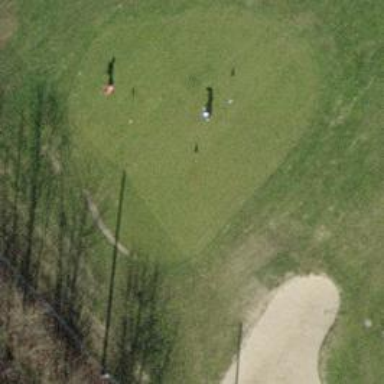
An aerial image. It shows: Green golf area with grass land use.